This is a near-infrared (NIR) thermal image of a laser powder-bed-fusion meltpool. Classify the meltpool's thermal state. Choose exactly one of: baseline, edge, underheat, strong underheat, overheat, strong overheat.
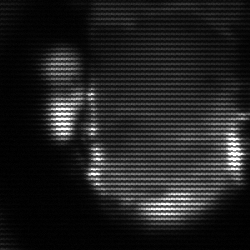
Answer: baseline